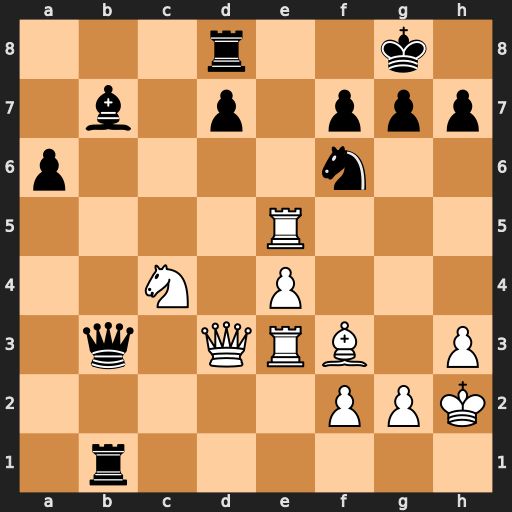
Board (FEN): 3r2k1/1b1p1ppp/p4n2/4R3/2N1P3/1q1QRB1P/5PPK/1r6
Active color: w
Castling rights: -
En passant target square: -
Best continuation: Qxb3 Rxb3 Rxb3